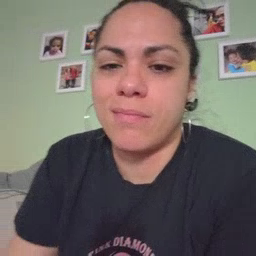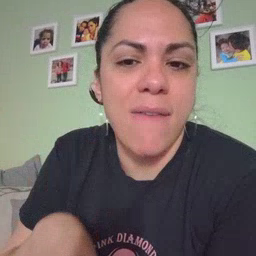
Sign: haveto